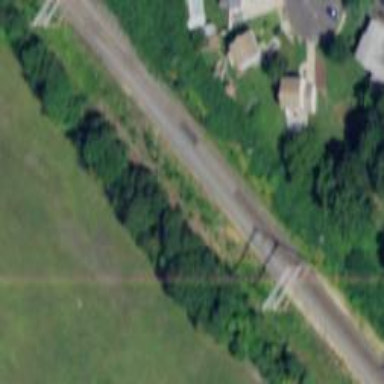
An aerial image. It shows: Railway track.